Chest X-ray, PA view. Patient: 57 years old, sex F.
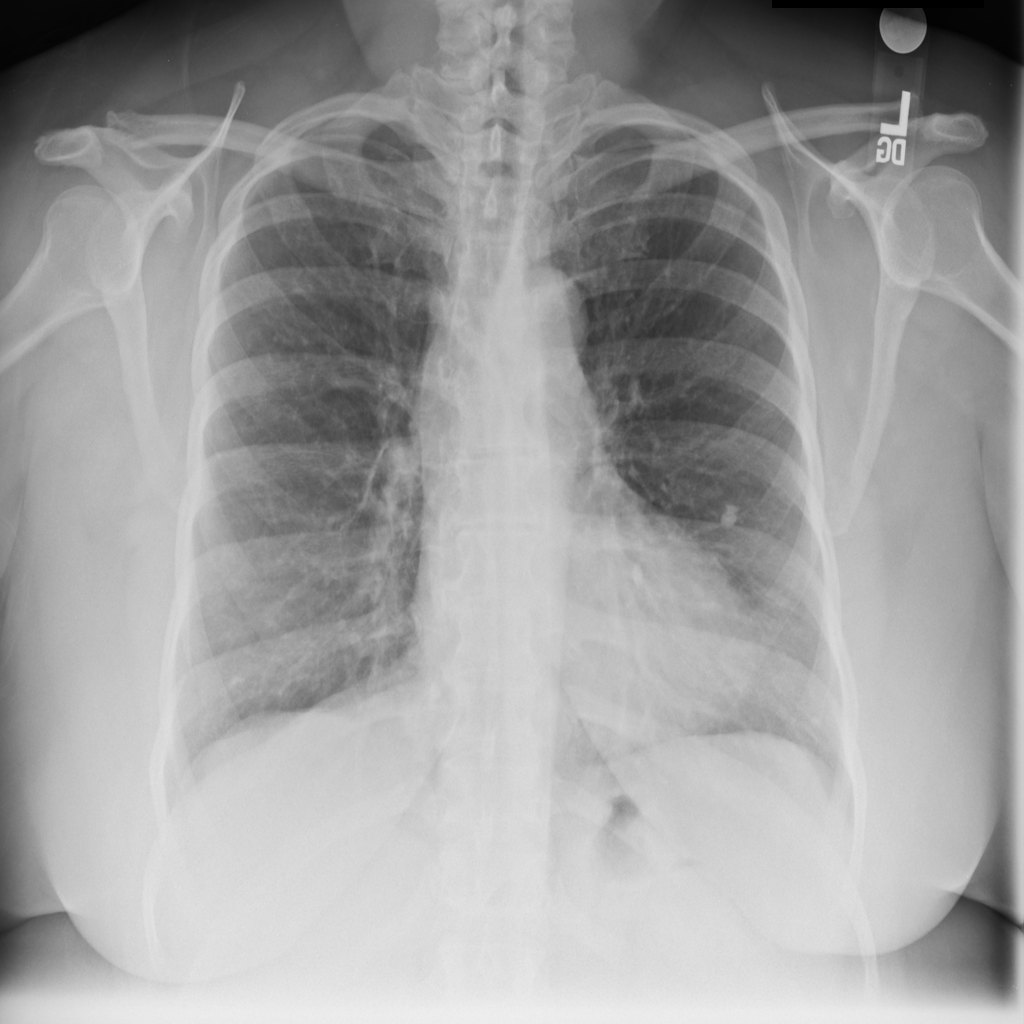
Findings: No Finding